Interaction volume radius: 5 \u00c5
Interaction volume height: 15 \u00c5
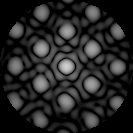
Disorder parameter: 0.203